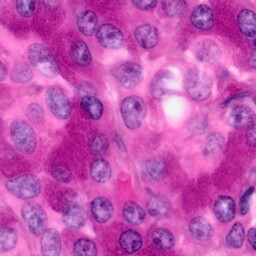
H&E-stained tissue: Pancreatic